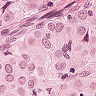
Metastatic tissue present: yes